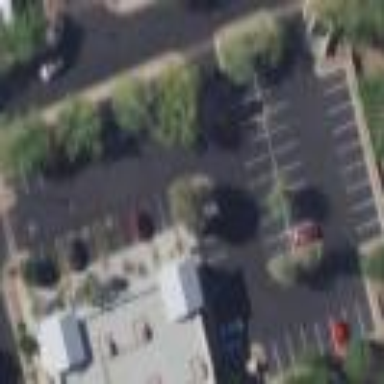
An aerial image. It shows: Parking area with surface.